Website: home-depot
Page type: cross-sells
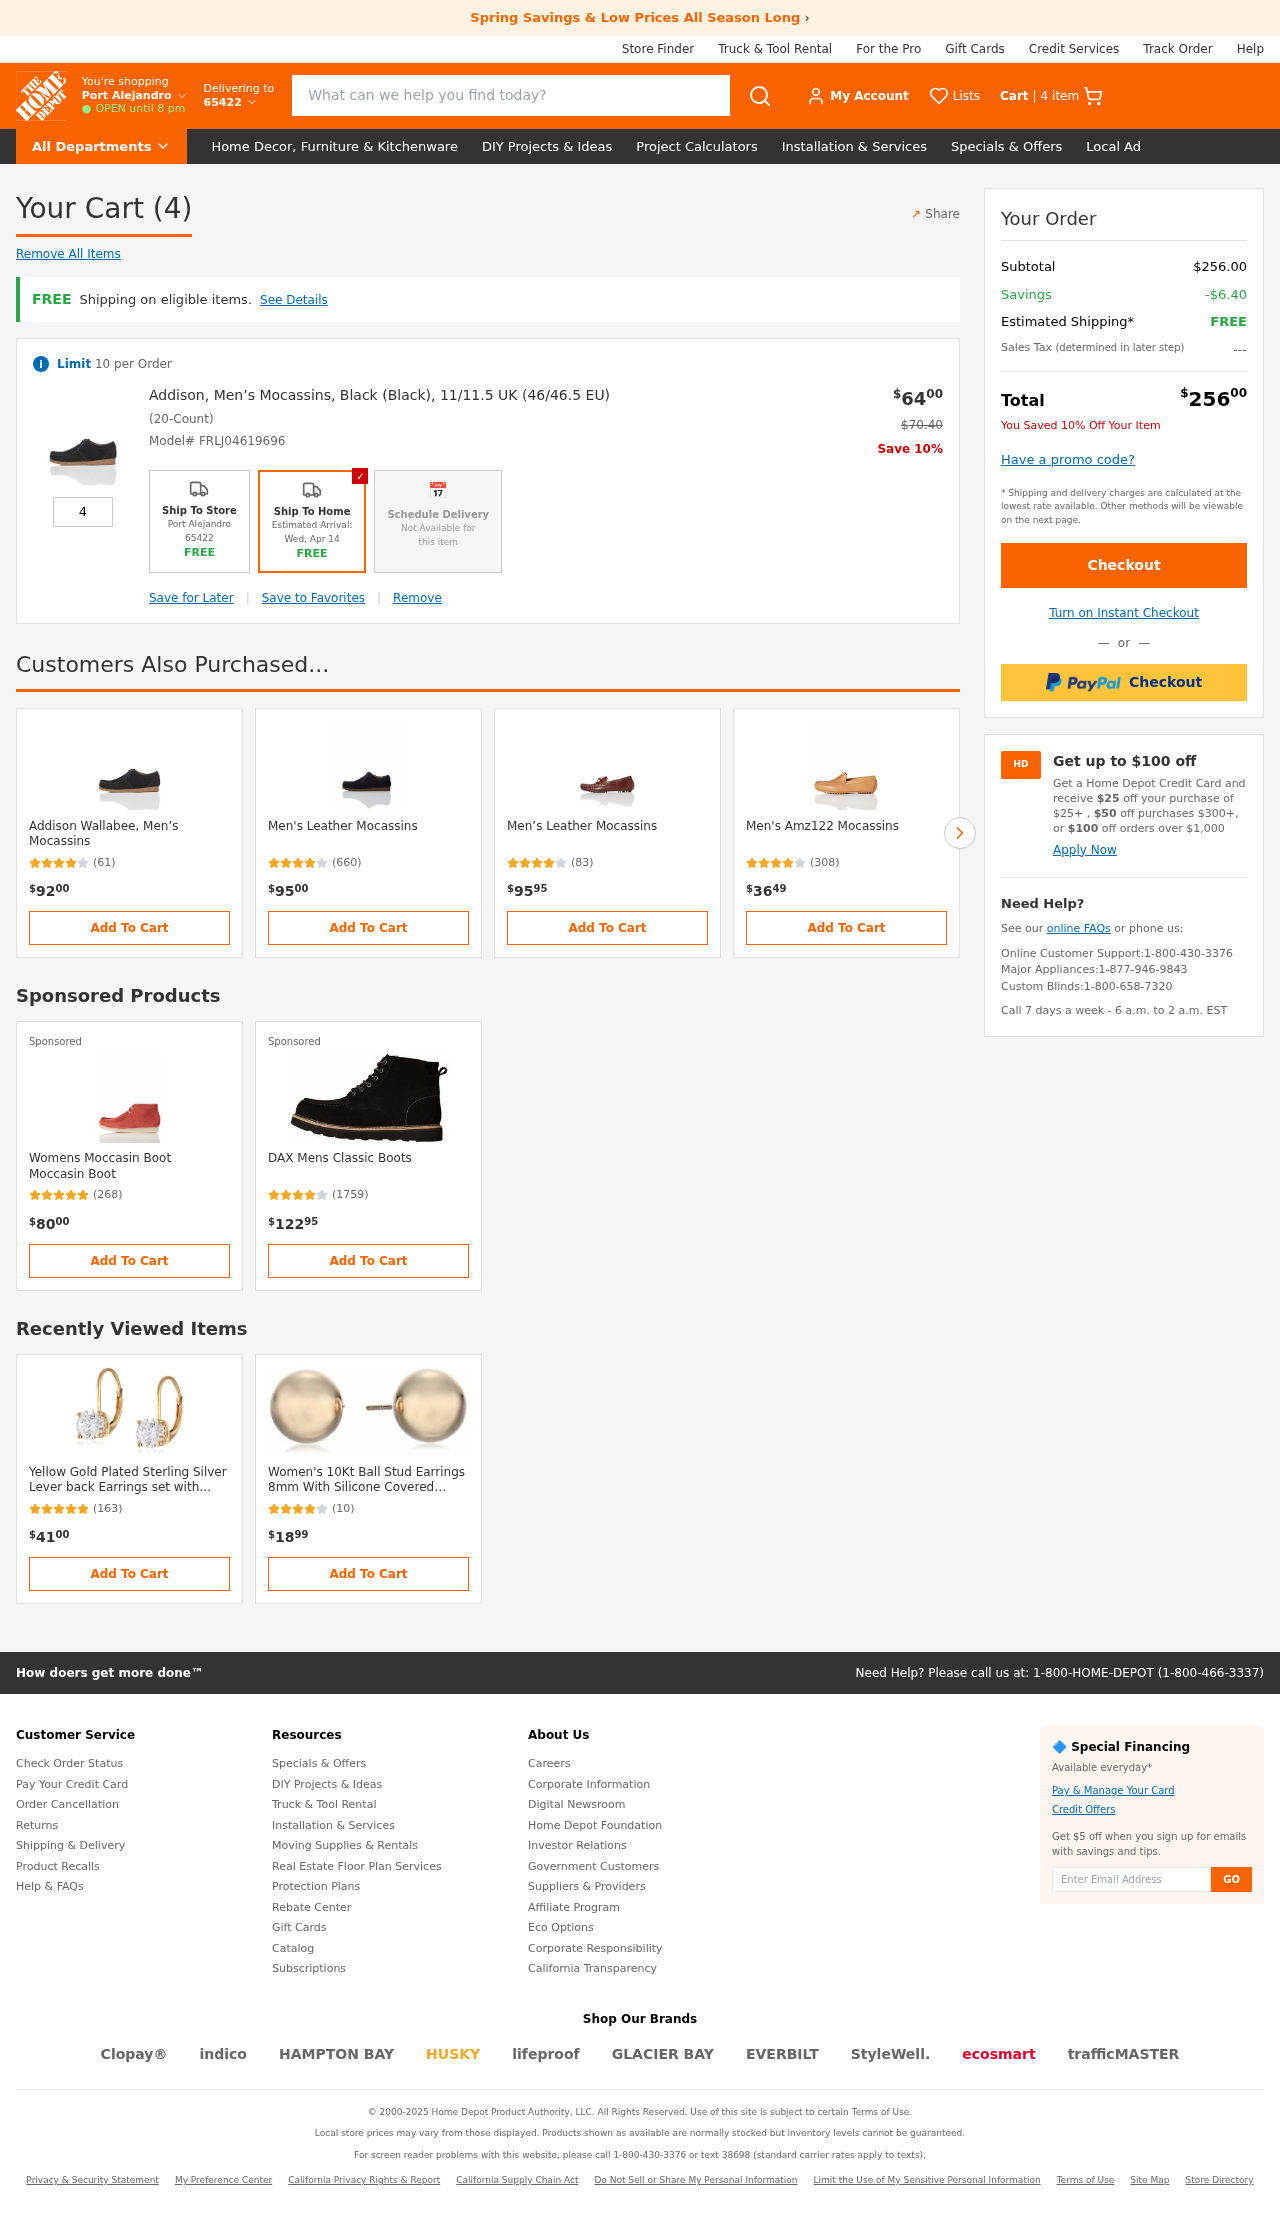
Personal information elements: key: PII_LOCATION1_CITY
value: Port Alejandro
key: PII_POSTCODE
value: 65422
Product elements: key: PRODUCT1_NAME
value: Addison, Men’s Mocassins, Black (Black), 11/11.5 UK (46/46.5 EU)
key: PRODUCT1_PRICE
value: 64
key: PRODUCT1_QUANTITY
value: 4
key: PRODUCT1_ORIGINAL_PRICE
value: $70.40
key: PRODUCT2_NAME
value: Addison Wallabee, Men’s Mocassins
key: PRODUCT2_NUM_RATINGS
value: (61)
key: PRODUCT2_PRICE
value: $9200
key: PRODUCT3_NAME
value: Men's Leather Mocassins
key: PRODUCT3_NUM_RATINGS
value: (660)
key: PRODUCT3_PRICE
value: $9500
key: PRODUCT4_NAME
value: Men’s Leather Mocassins
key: PRODUCT4_NUM_RATINGS
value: (83)
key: PRODUCT4_PRICE
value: $9595
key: PRODUCT5_NAME
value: Men's Amz122 Mocassins
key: PRODUCT5_NUM_RATINGS
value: (308)
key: PRODUCT5_PRICE
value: $3649
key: PRODUCT6_NAME
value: Womens Moccasin Boot Moccasin Boot
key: PRODUCT6_NUM_RATINGS
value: (268)
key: PRODUCT6_PRICE
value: $8000
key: PRODUCT7_NAME
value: DAX Mens Classic Boots
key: PRODUCT7_NUM_RATINGS
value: (1759)
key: PRODUCT7_PRICE
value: $12295
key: PRODUCT8_NAME
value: Yellow Gold Plated Sterling Silver Lever back Earrings set with Round Swarovski Zirconia (2 cttw)
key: PRODUCT8_NUM_RATINGS
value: (163)
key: PRODUCT8_PRICE
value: $4100
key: PRODUCT9_NAME
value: Women's 10Kt Ball Stud Earrings 8mm With Silicone Covered Pushbacks, Gold, One Size
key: PRODUCT9_NUM_RATINGS
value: (10)
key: PRODUCT9_PRICE
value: $1899
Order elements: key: ORDER_NUM_ITEMS
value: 4 item
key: ORDER_NUM_ITEMS
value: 4
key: ORDER_SKU
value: Model# FRLJ04619696
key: ORDER_SUBTOTAL
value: $256.00
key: ORDER_SAVINGS
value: -$6.40
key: ORDER_TOTAL
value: $25600
Search elements: key: HEADER_SEARCH
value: What can we help you find today?